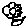
Label: flower